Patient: sex F, age 65
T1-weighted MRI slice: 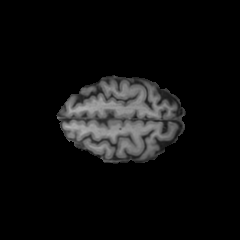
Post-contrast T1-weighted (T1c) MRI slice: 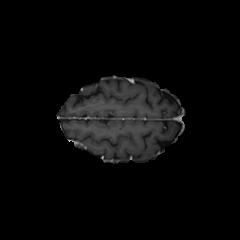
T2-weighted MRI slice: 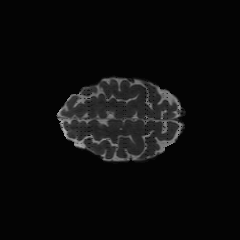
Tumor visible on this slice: no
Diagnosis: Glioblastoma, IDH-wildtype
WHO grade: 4